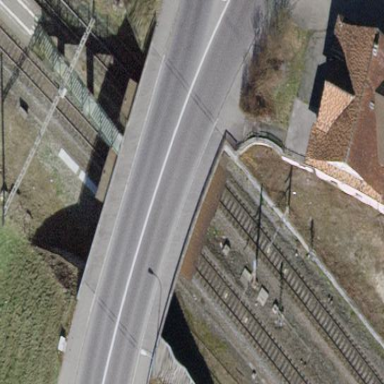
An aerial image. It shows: Beam bridge structure.